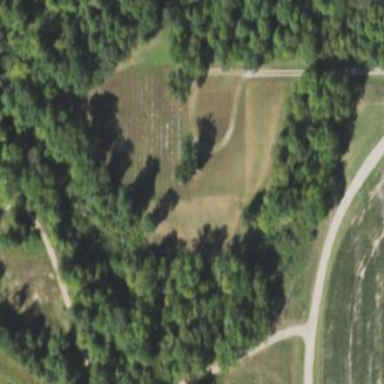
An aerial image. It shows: Cemetery.